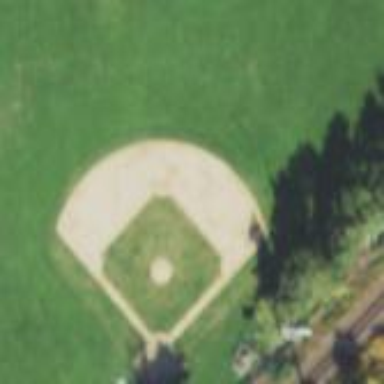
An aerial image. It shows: Baseball pitch for leisure land.